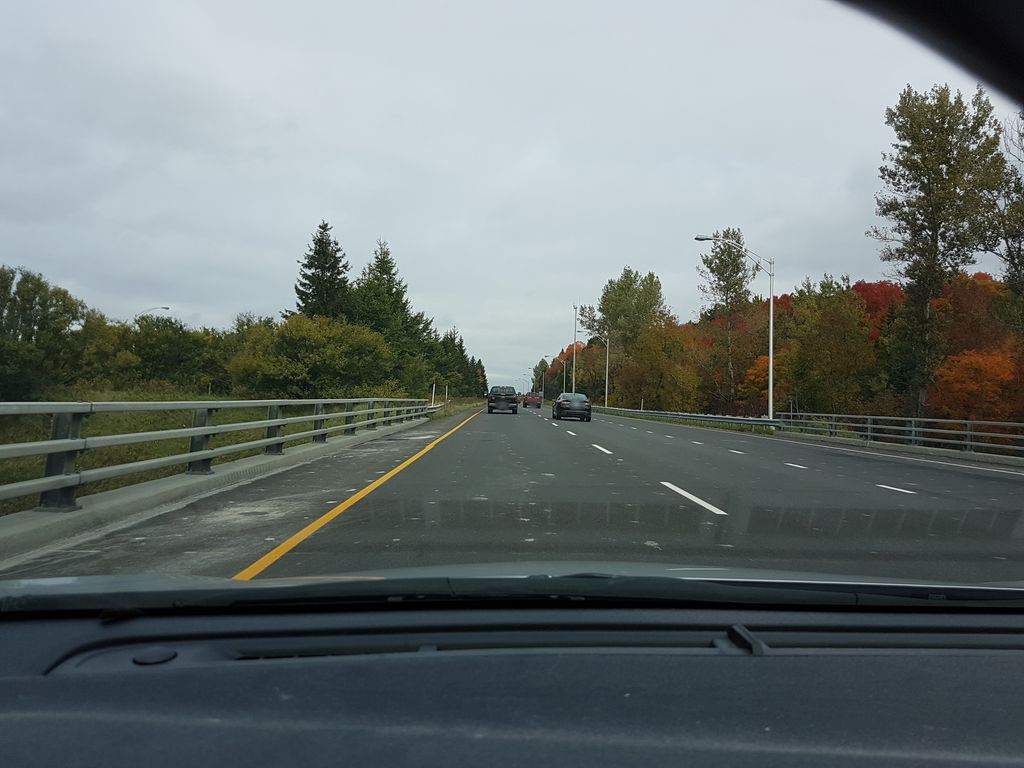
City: quebec_city